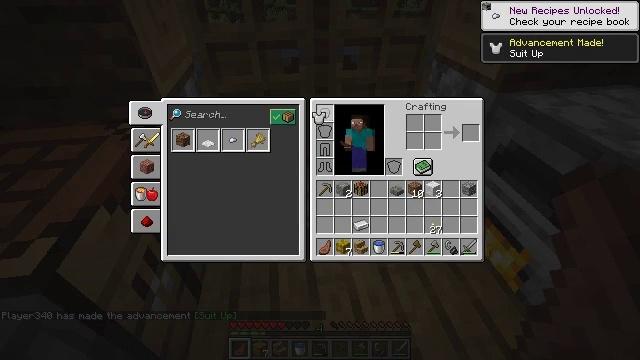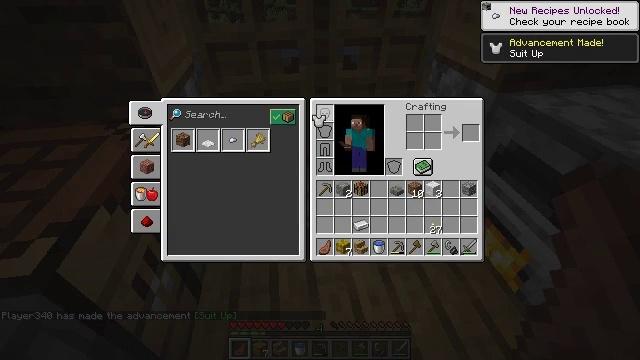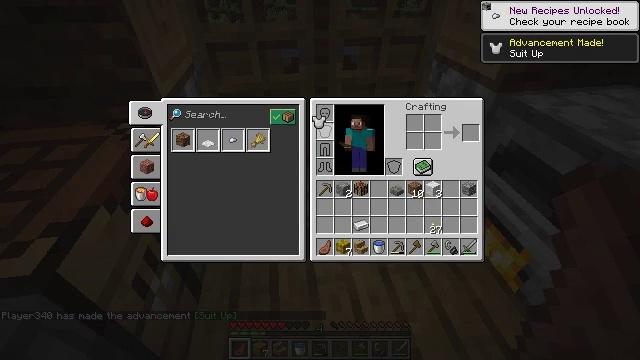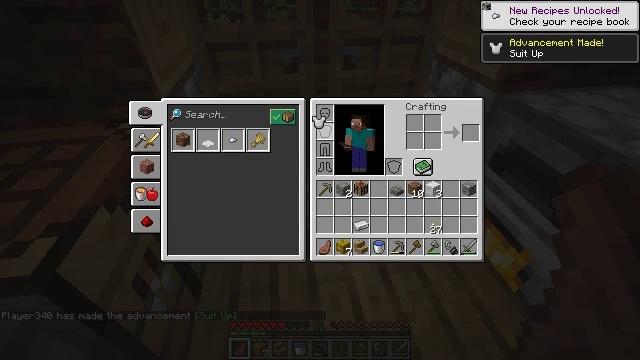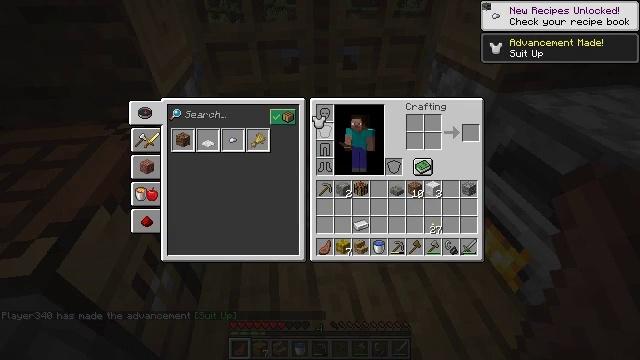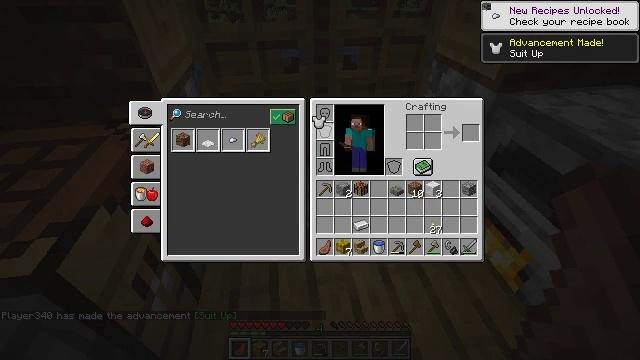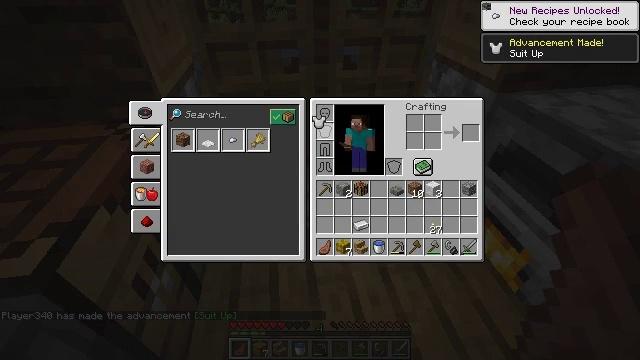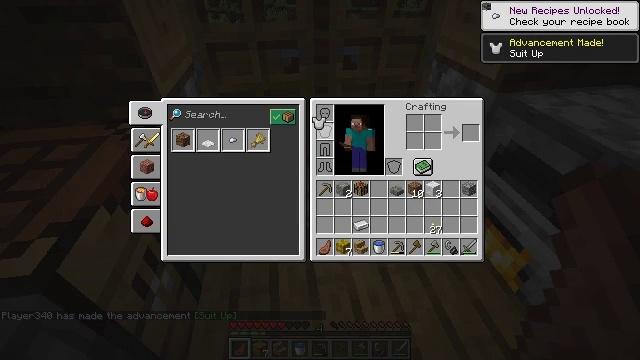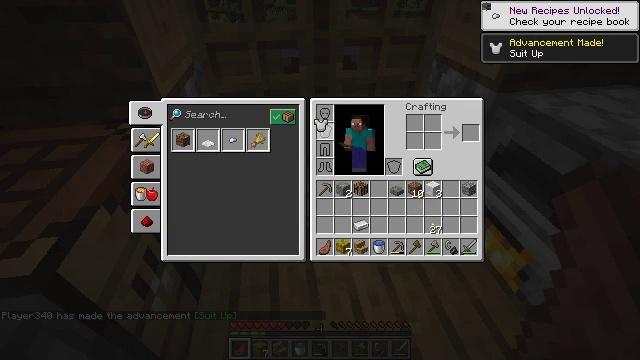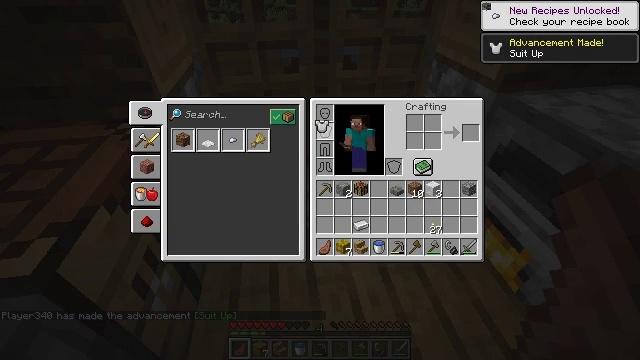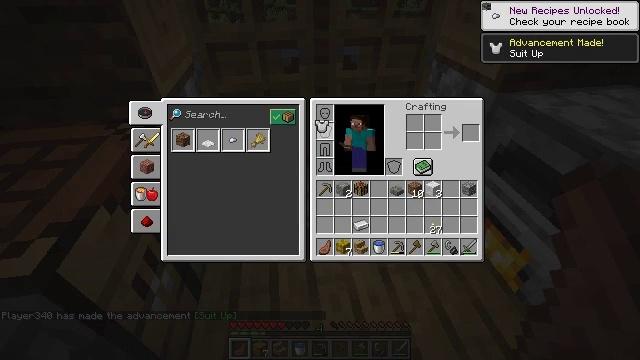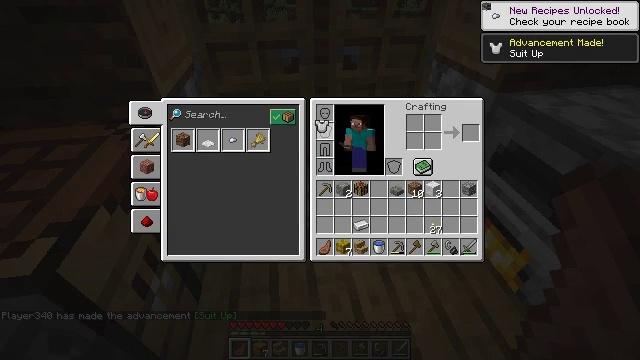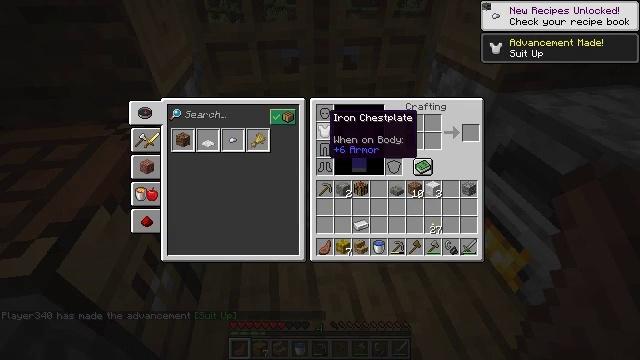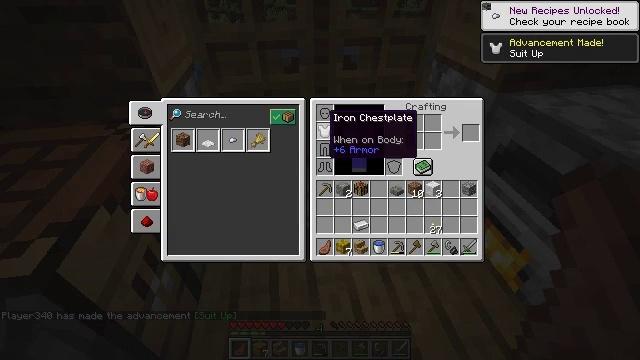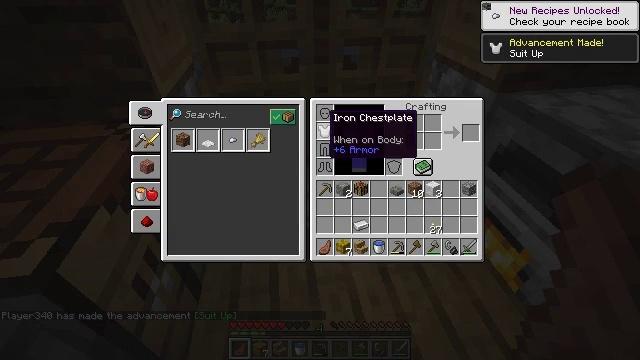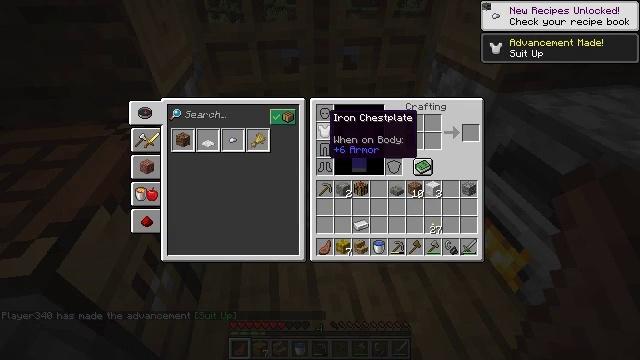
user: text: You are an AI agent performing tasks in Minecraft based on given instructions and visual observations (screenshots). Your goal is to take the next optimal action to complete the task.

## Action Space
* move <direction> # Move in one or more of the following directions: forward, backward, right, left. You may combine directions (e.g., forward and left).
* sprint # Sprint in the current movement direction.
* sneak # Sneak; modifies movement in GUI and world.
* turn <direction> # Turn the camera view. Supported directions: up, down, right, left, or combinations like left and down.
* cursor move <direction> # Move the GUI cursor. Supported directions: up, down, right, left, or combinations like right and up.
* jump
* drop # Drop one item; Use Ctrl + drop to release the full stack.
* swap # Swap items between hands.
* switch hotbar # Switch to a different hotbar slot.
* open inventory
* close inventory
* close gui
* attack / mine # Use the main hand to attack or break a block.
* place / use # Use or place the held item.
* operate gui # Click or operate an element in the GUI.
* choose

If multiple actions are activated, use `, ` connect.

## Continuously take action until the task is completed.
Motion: motion action
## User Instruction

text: Mine the stripped oak log.
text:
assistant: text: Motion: no_op
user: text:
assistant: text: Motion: no_op
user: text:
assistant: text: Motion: no_op
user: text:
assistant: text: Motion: no_op
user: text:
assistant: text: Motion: no_op
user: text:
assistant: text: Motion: no_op
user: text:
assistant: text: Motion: no_op
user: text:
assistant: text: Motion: no_op
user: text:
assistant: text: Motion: attack / mine
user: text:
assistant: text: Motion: attack / mine
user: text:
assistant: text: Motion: attack / mine
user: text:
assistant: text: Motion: no_op
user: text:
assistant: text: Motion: no_op
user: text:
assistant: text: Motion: no_op
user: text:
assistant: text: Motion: no_op
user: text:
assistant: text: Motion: no_op
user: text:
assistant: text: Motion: no_op
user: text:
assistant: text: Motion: no_op
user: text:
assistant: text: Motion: no_op
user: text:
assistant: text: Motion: no_op
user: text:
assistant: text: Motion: no_op
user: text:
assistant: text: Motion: no_op
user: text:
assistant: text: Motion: no_op
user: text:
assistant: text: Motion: no_op
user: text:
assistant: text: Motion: no_op
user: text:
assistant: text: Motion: no_op
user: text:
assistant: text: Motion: no_op
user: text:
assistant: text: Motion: no_op
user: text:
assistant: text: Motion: no_op
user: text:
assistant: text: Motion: no_op